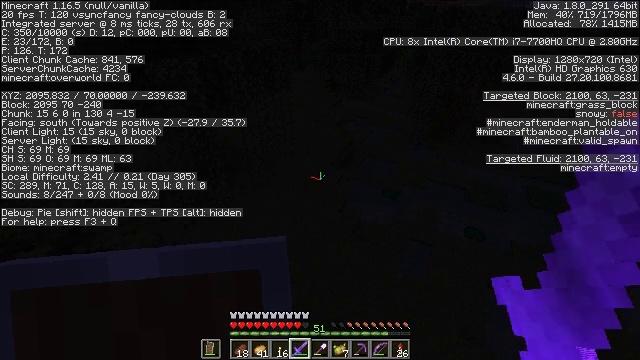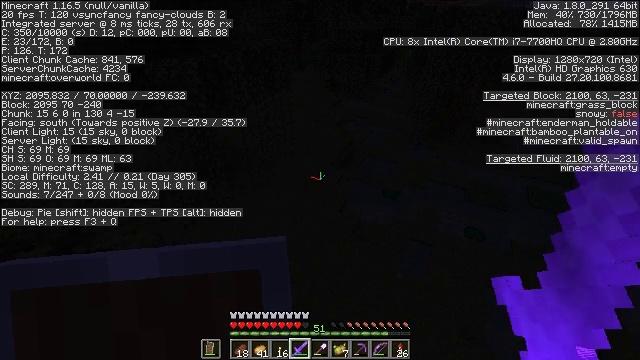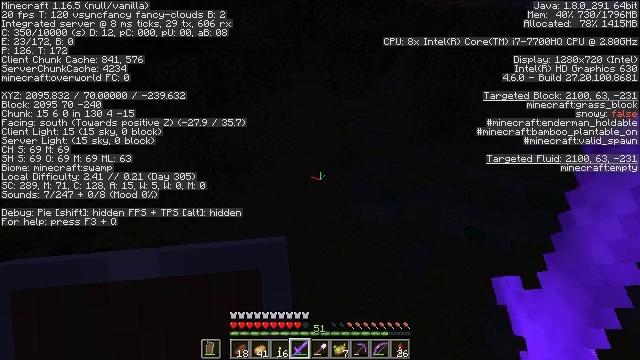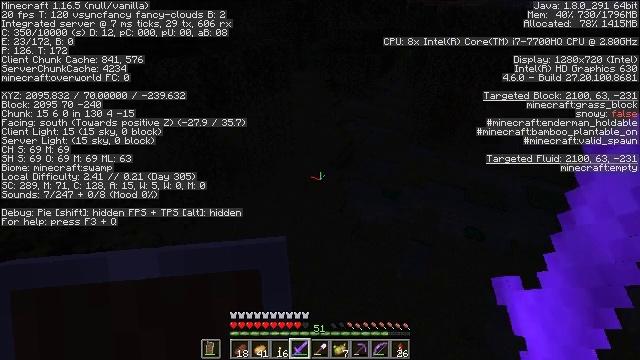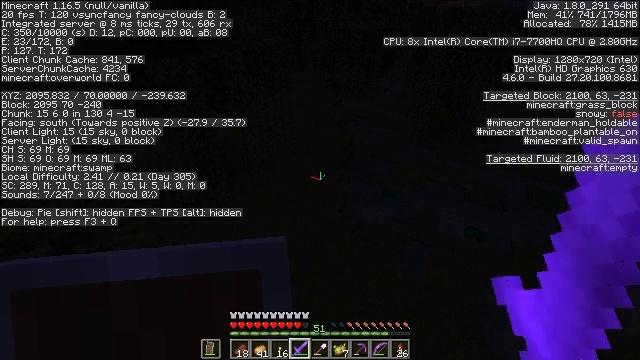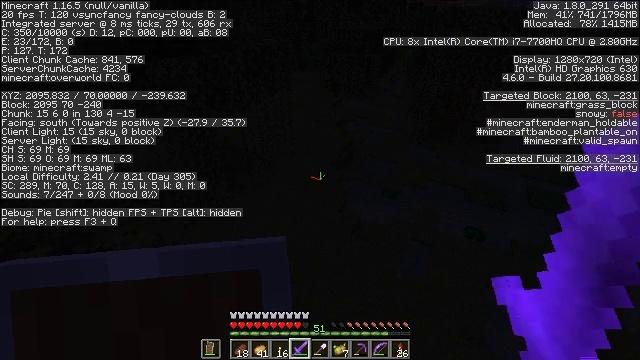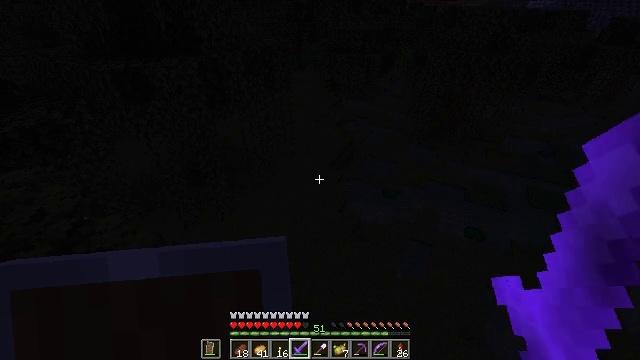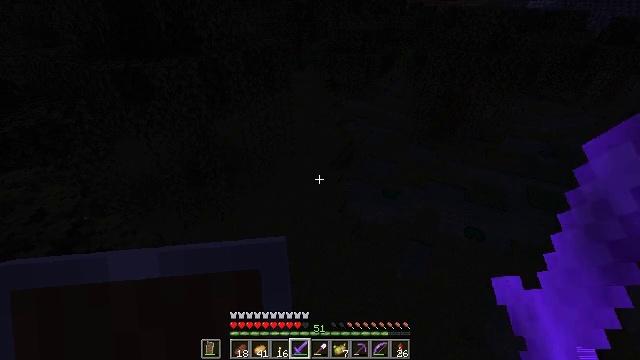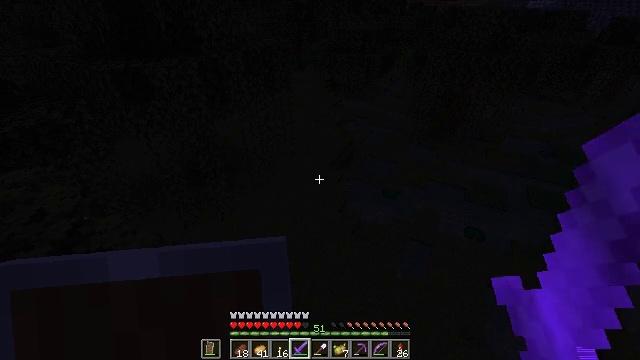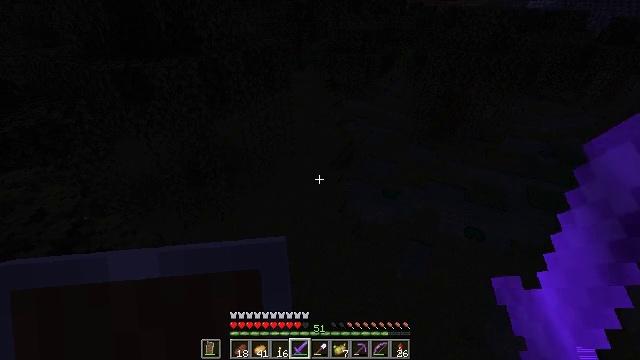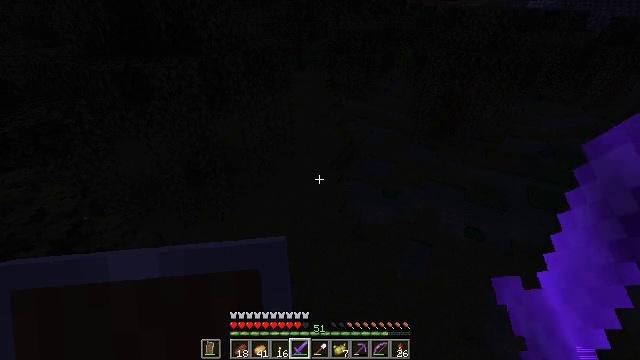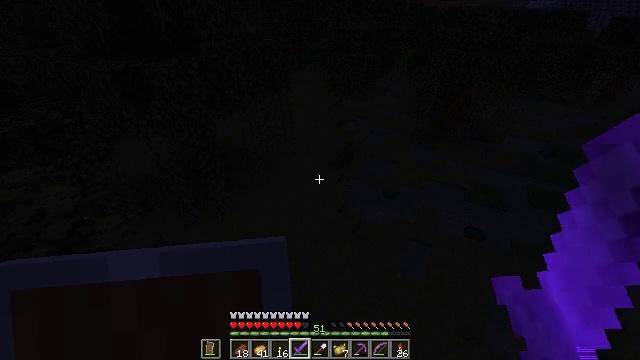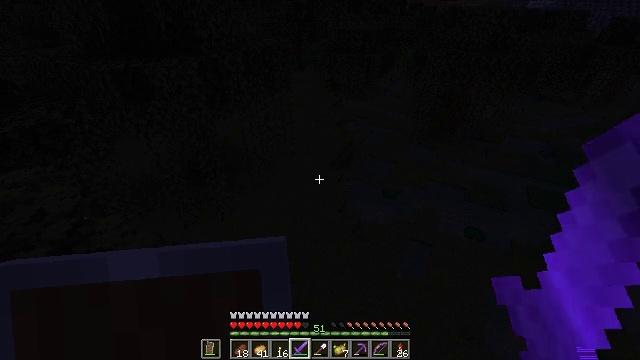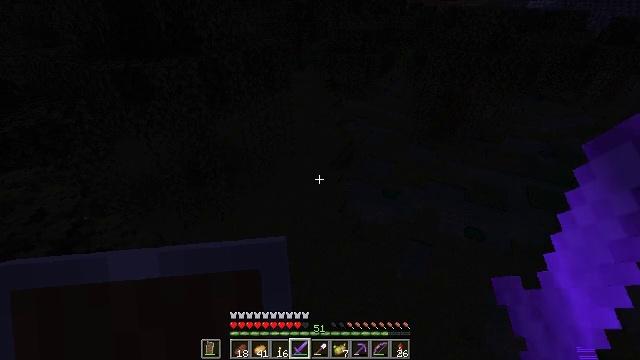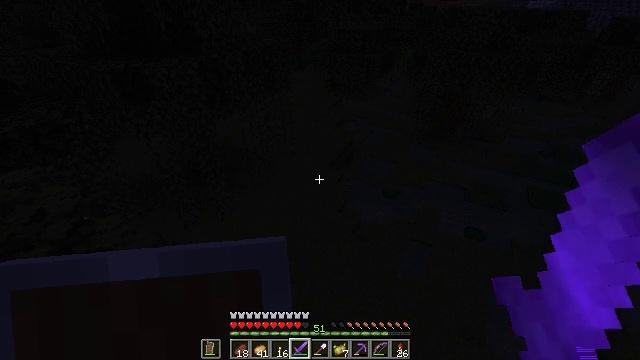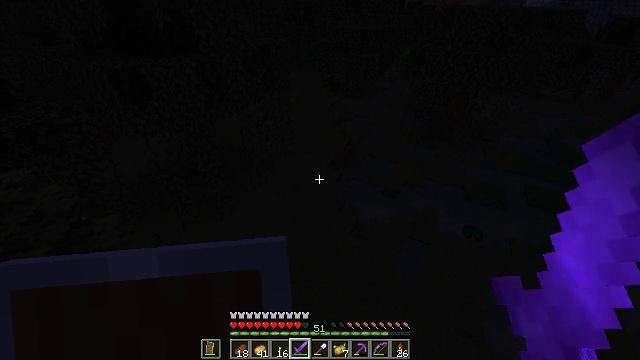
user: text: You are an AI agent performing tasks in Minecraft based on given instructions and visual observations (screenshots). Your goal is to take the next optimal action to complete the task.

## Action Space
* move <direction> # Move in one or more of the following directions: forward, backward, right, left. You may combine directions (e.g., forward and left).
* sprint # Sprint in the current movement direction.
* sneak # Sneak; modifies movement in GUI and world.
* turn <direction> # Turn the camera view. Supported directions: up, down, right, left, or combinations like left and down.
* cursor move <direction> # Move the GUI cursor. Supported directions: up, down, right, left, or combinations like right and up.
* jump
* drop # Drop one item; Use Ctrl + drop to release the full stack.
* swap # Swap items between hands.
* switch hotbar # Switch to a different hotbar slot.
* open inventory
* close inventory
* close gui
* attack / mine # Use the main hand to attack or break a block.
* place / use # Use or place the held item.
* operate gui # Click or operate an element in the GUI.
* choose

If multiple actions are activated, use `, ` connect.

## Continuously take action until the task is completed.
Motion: motion action
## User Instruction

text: Combat the slime.
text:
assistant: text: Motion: no_op
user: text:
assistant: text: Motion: no_op
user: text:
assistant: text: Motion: no_op
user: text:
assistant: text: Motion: no_op
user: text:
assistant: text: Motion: no_op
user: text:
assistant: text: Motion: no_op
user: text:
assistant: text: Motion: no_op
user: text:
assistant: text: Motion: no_op
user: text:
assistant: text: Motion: no_op
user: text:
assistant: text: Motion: no_op
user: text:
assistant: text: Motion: no_op
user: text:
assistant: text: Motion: no_op
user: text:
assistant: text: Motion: no_op
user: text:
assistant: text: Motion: no_op
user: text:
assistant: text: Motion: no_op
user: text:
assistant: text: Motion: no_op
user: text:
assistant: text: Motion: no_op
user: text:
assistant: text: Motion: no_op
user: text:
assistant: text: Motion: no_op
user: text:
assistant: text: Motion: no_op
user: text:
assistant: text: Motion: turn right
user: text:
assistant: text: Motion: no_op
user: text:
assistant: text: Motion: no_op
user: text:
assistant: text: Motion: no_op
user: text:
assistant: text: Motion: no_op
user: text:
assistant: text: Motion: no_op
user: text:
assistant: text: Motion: no_op
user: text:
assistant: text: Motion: no_op
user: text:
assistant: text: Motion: no_op
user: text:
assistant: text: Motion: no_op